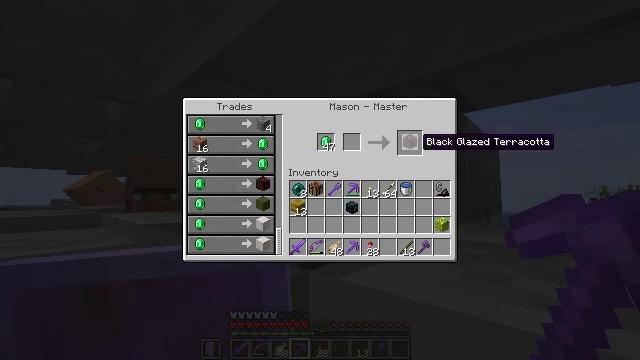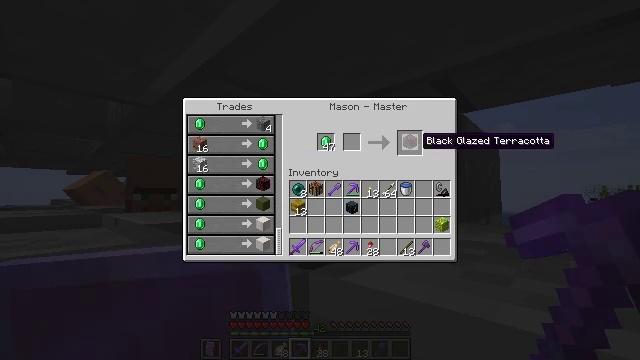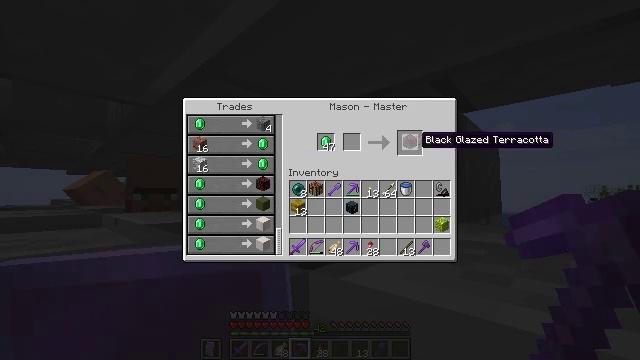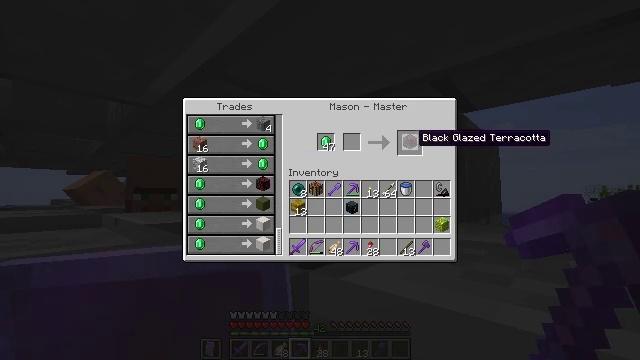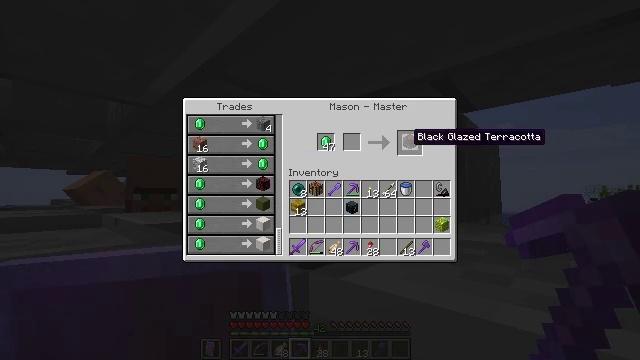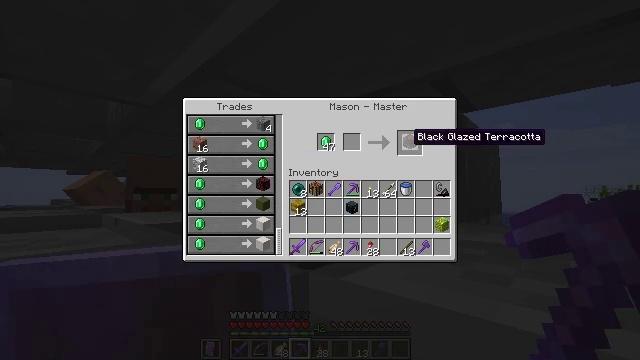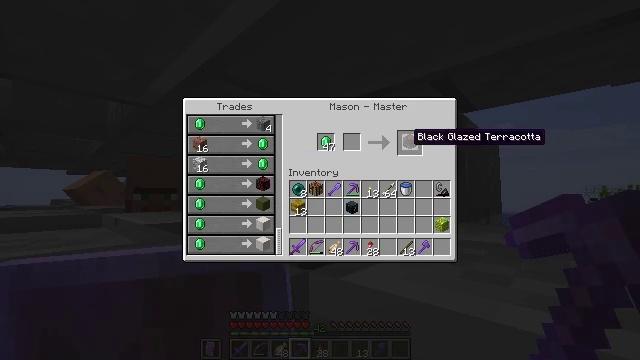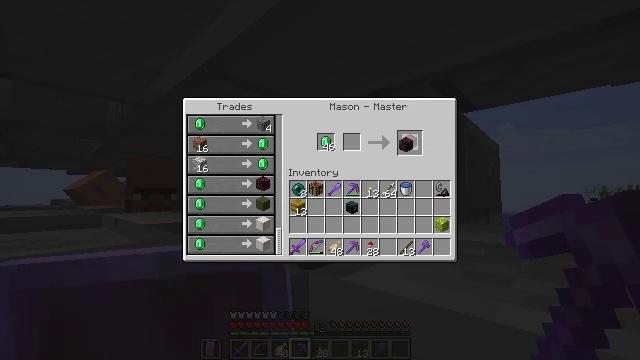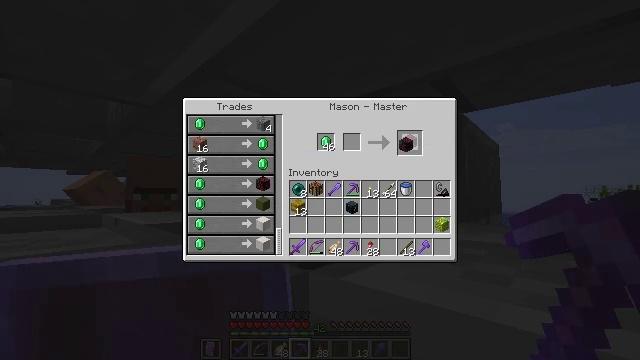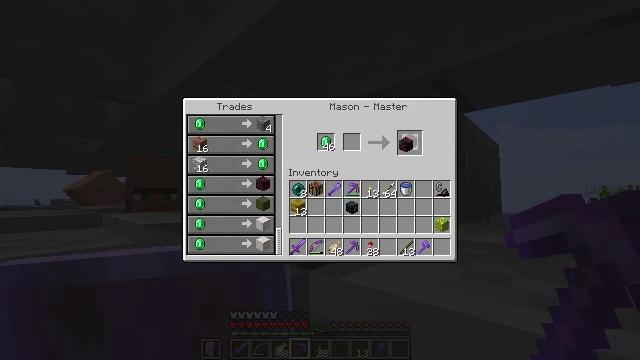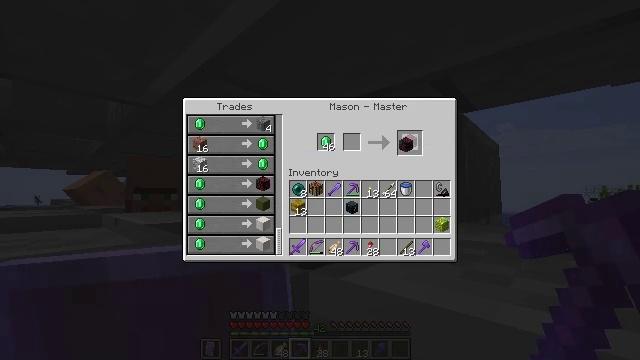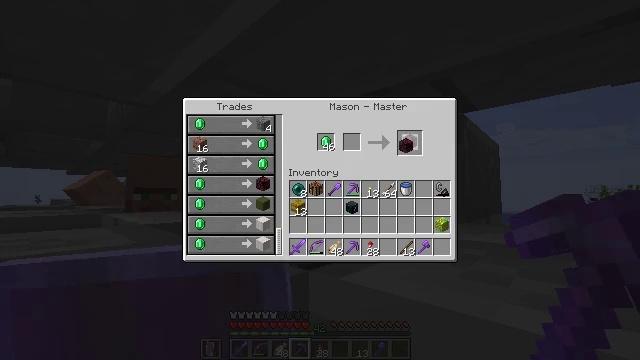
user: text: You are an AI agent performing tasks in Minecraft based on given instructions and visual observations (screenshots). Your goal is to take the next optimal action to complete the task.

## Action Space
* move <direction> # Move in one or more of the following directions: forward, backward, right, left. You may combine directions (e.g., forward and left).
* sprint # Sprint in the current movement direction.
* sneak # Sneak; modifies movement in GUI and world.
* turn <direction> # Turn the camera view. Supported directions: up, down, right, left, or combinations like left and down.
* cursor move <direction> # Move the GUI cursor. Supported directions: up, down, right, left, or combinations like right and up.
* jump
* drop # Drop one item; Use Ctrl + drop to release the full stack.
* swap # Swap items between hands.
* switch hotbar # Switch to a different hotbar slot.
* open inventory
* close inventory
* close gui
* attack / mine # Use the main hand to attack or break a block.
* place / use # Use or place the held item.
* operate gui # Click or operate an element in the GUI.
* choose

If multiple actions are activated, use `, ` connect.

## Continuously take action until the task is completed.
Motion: motion action
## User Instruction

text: Interact with the furnace to create black glazed terracotta.
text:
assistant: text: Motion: no_op
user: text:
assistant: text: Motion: no_op
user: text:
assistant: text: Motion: no_op
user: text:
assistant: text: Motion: no_op
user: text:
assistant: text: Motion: no_op
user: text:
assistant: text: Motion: no_op
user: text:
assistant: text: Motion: attack / mine
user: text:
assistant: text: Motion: attack / mine
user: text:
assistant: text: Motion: attack / mine
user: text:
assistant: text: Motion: no_op
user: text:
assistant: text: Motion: no_op
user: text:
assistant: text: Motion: no_op